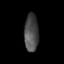
Tissue: prostate
Cell type: Epithelial cells
Senescence score: 0.6835
Nuclear area (px): 524
Mean DAPI intensity: 75.176